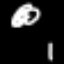
Label: squiggle